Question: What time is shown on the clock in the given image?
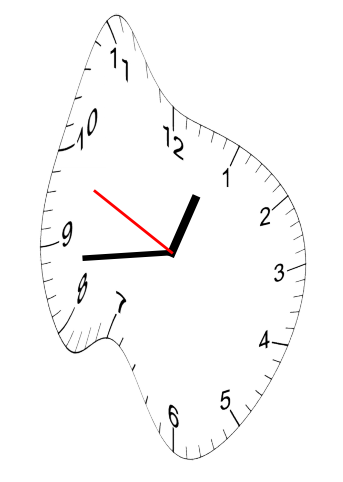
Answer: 12:43:49